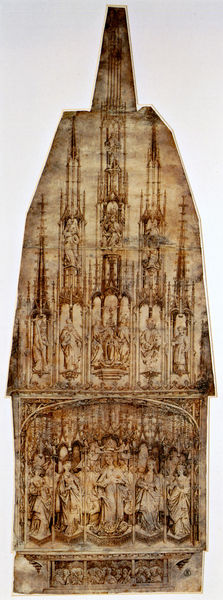
Titel: Riß für den (verlorenen) Hochaltar des Ulmer Münsters
Künstler: Jörg d. Ä. Syrlin
Standort: Stuttgart
Institution: Württembergisches Landesmuseum
Schlagwörter: weiß, baden, fluss, frauen, menschen, ocker, braun, frau, holz, schwarz, skizze, beige, leute, sockel, spitze, kirche, figur, gewand, gold, stoff, spitzen, blatt, gotik, turm, statue, relief, papier, fläche, figuren, tafel, detail, foto, fotografie, türme, entwurf, altar, schnitzerei, photo, holzbrett, skulpturen, gotisch, spitzbogen, spitzbögen, leder, mittelalter, baldachin, etagen, plan, heilige, gothik, maria, hol, fresco, schnitzereien, elfenbein, frisch, fialen, wimperg, fiale, mensa, retabel, altarretabel, lindenholz, sephia, beschnitten, gepränge, clar